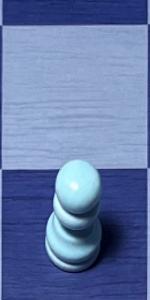
Label: Pawn_White